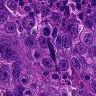
Metastatic tissue present: yes